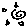
Label: sun